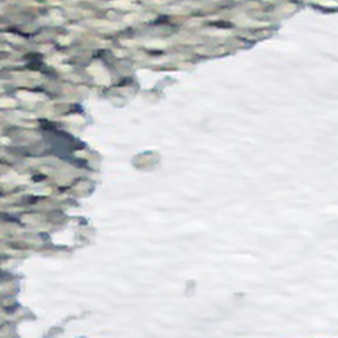
Label: other